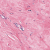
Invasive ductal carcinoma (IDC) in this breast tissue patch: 0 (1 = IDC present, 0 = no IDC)